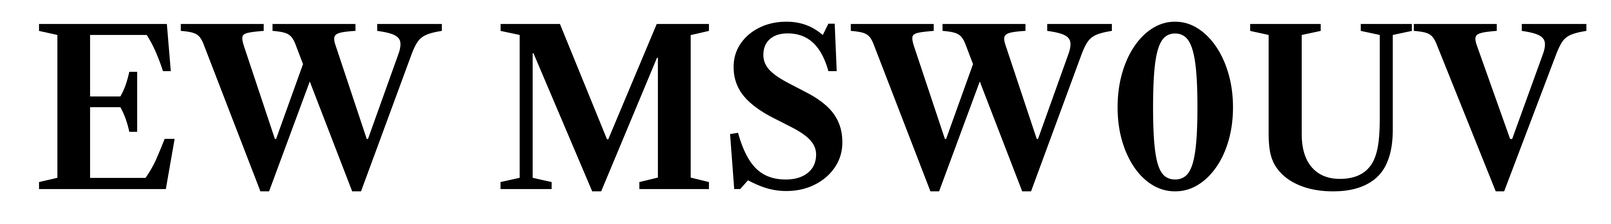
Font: LibreCaslonText_SemiBold